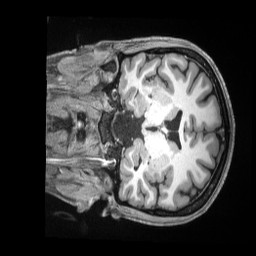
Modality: T1w
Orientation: coronal
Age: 20
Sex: female
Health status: ill
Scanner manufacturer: siemens
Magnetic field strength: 3 T
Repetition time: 2.5 s
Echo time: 0.00181 s